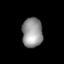
Tissue: skin
Cell type: Fibroblasts
Senescence score: 0.7189
Nuclear area (px): 599
Mean DAPI intensity: 147.449